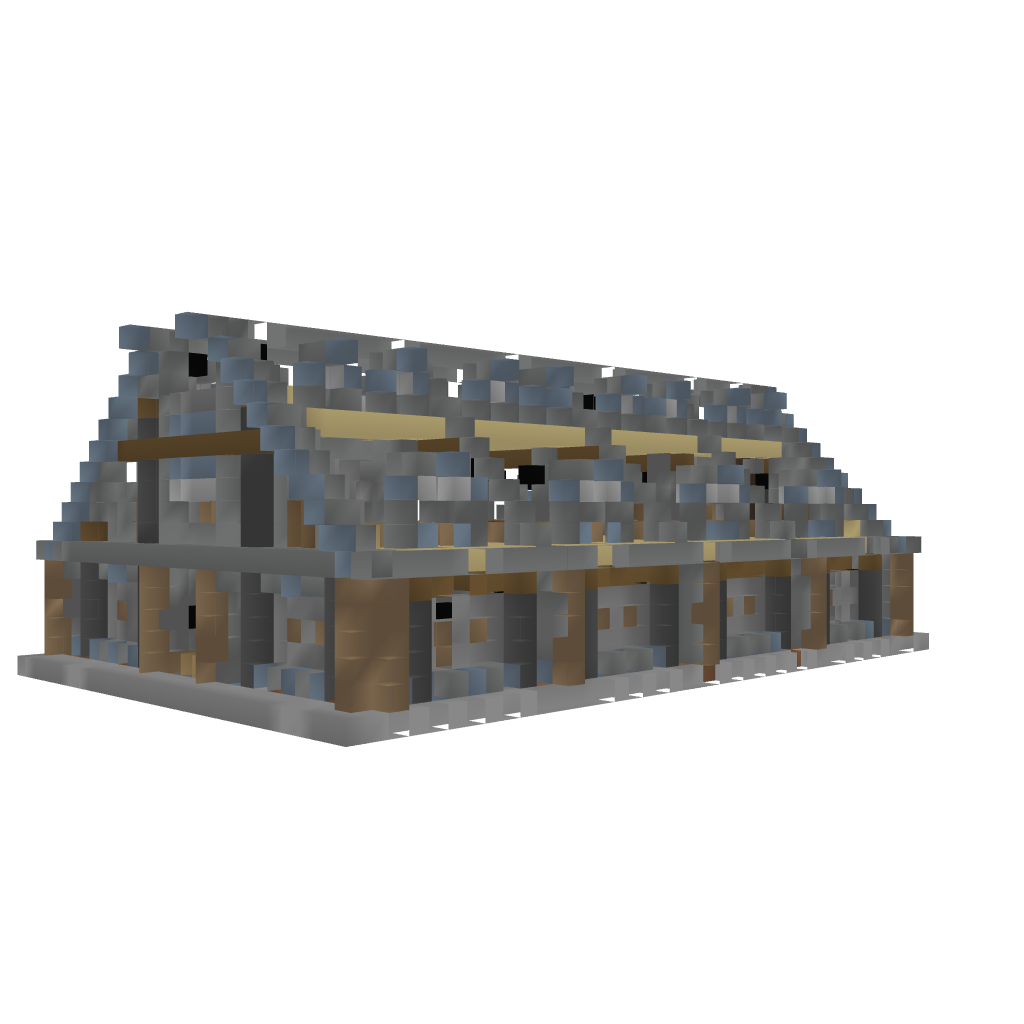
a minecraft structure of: Stable 1